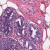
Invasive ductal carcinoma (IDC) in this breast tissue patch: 0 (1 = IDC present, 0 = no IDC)